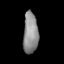
Tissue: lung
Cell type: Epithelial cells
Senescence score: 0.2188
Nuclear area (px): 610
Mean DAPI intensity: 140.402